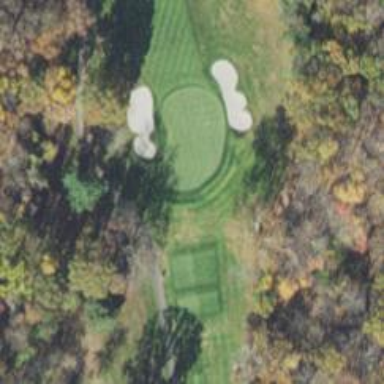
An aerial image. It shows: View of golf hole.